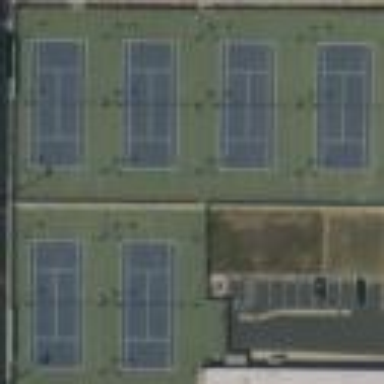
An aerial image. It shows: Tennis court in leisure pitch.